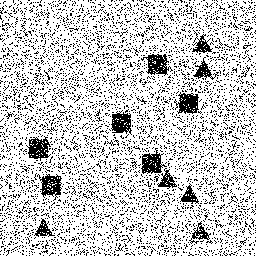
Squares: 6
Triangles: 6
Stars: 0
Total shapes: 12